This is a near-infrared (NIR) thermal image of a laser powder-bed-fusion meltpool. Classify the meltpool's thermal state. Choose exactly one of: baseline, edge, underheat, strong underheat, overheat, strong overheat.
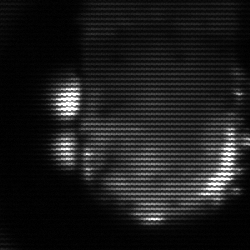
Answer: baseline